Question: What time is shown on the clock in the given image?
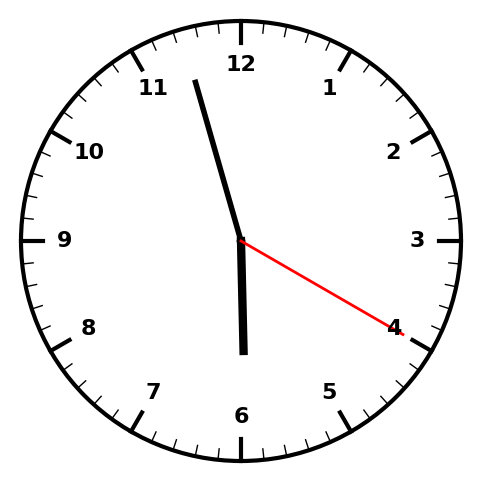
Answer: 05:57:20